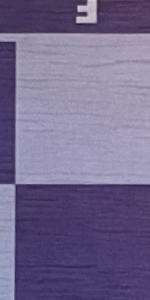
Label: Empty